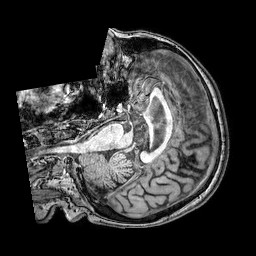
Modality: T1w
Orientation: axial
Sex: female
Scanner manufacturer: philips
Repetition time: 0.008295 s
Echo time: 0.00382 s